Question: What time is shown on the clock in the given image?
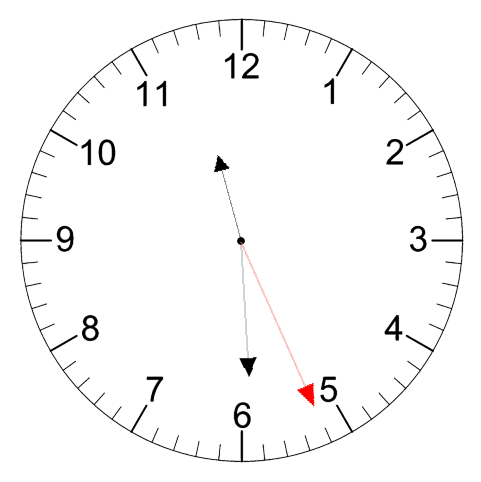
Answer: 11:29:26